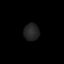
Tissue: prostate
Cell type: T cells
Senescence score: 0.3471
Nuclear area (px): 257
Mean DAPI intensity: 36.062